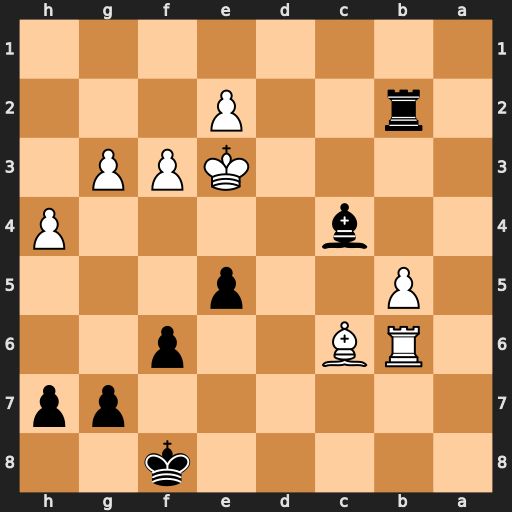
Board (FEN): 5k2/6pp/1RB2p2/1P2p3/2b4P/4KPP1/1r2P3/8
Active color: b
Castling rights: -
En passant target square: -
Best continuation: Rxe2#